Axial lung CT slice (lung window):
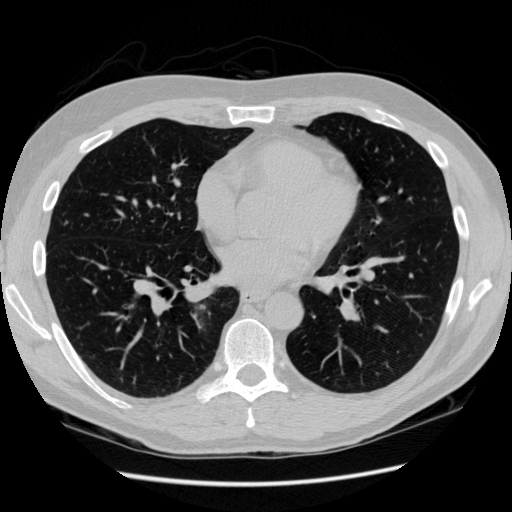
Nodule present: no